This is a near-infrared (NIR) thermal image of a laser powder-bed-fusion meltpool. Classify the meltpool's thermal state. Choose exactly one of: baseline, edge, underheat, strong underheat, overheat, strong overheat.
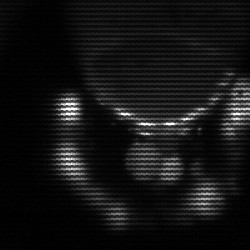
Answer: edge